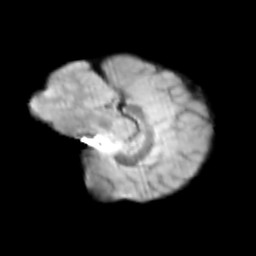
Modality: T2w
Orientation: sagittal
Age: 10
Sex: female
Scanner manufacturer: siemens
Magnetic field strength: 3 T
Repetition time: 3.8 s
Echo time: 0.07 s